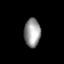
Tissue: lung
Cell type: T cells
Senescence score: 0.5934
Nuclear area (px): 459
Mean DAPI intensity: 151.22